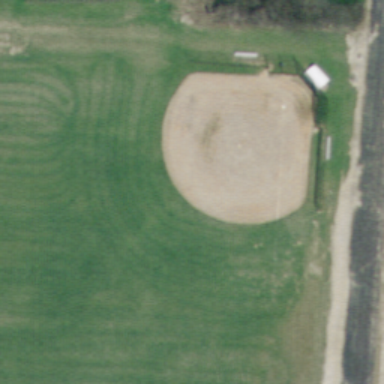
This is an old baseball diamond .